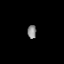
Tissue: lung
Cell type: Endothelial cells
Senescence score: 0.5501
Nuclear area (px): 115
Mean DAPI intensity: 141.157